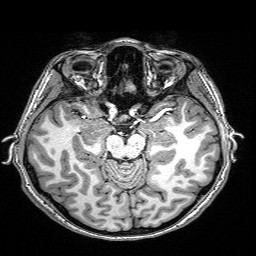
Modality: T1w
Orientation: coronal